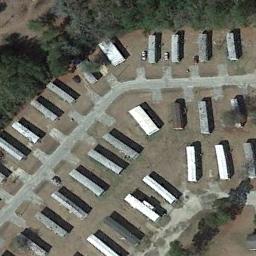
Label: mobile_home_park